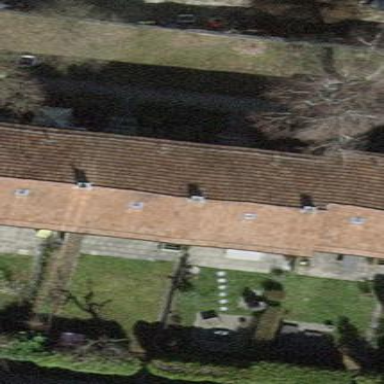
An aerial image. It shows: Terrace building with gabled roof.